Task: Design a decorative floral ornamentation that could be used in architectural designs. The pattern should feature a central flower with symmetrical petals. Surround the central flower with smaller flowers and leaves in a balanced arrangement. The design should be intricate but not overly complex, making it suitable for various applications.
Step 1639:
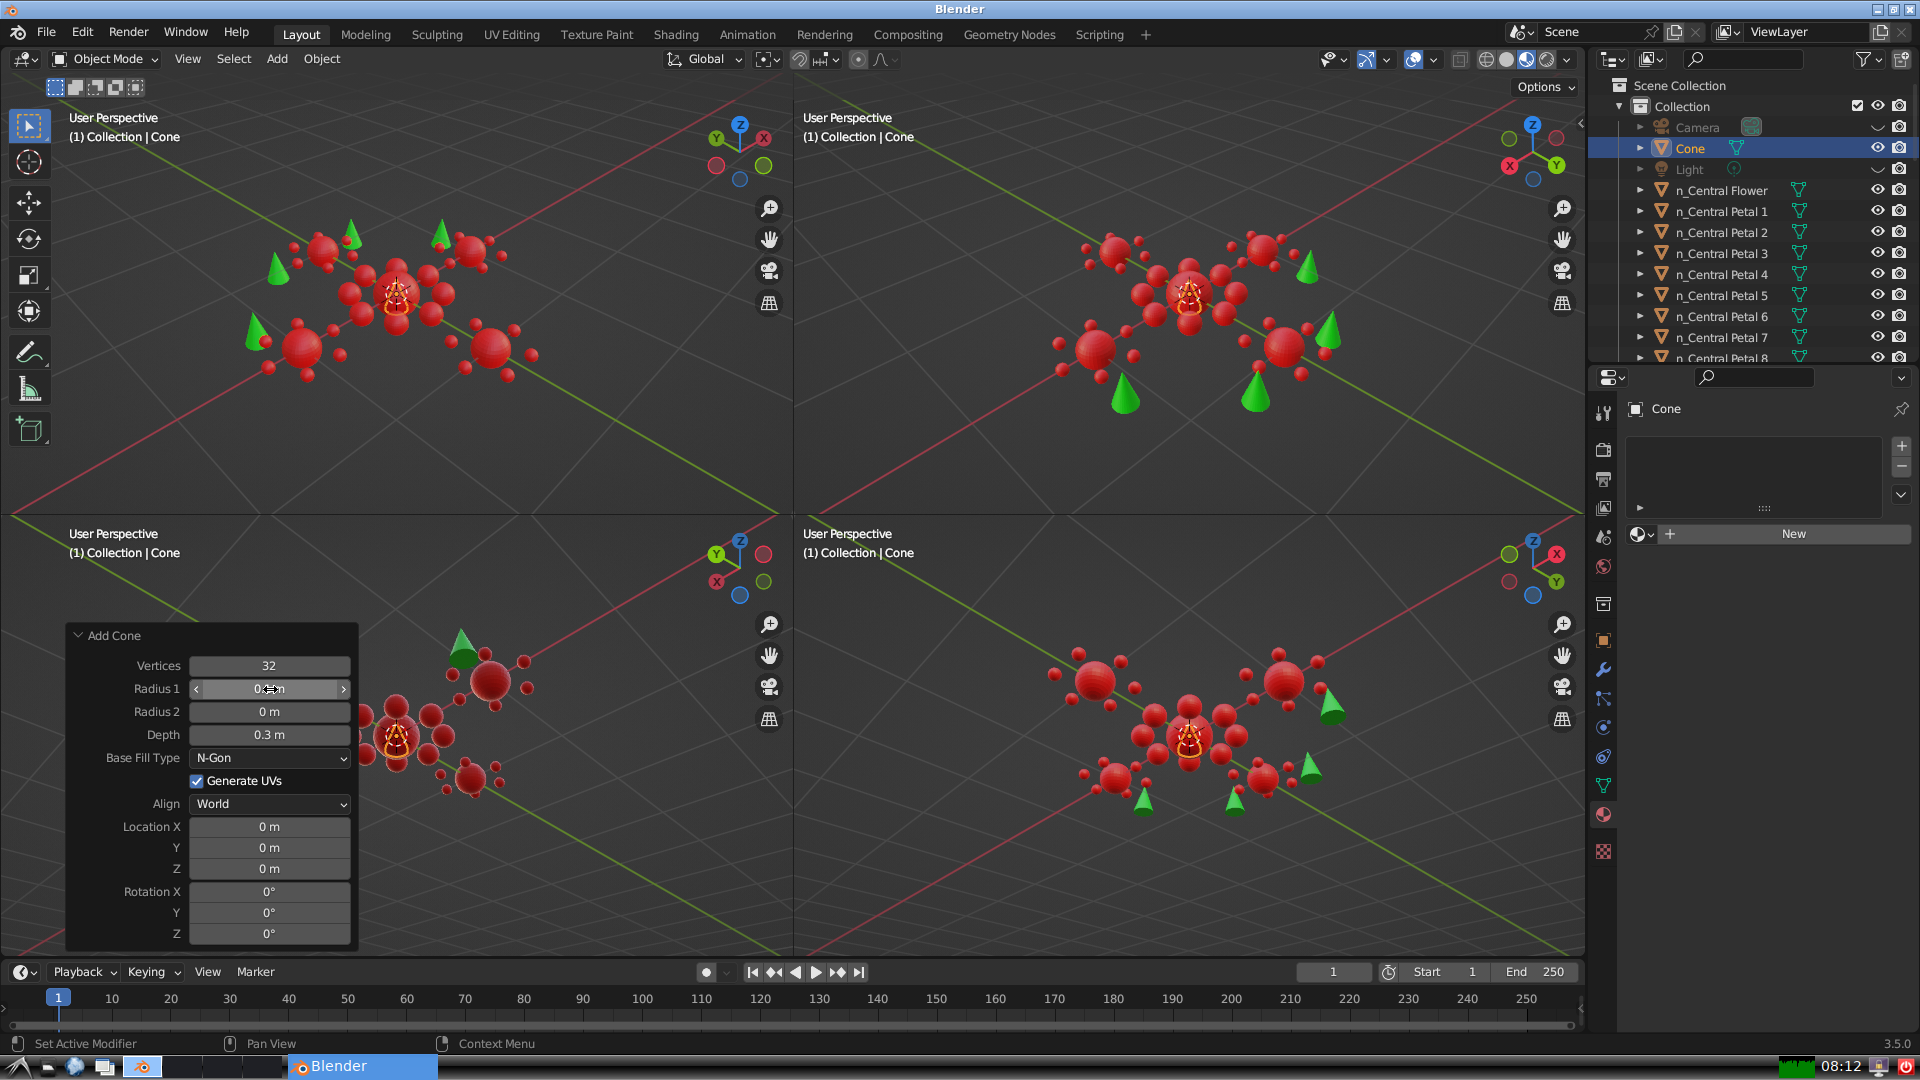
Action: click: no